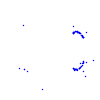
Particle: kaon